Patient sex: M
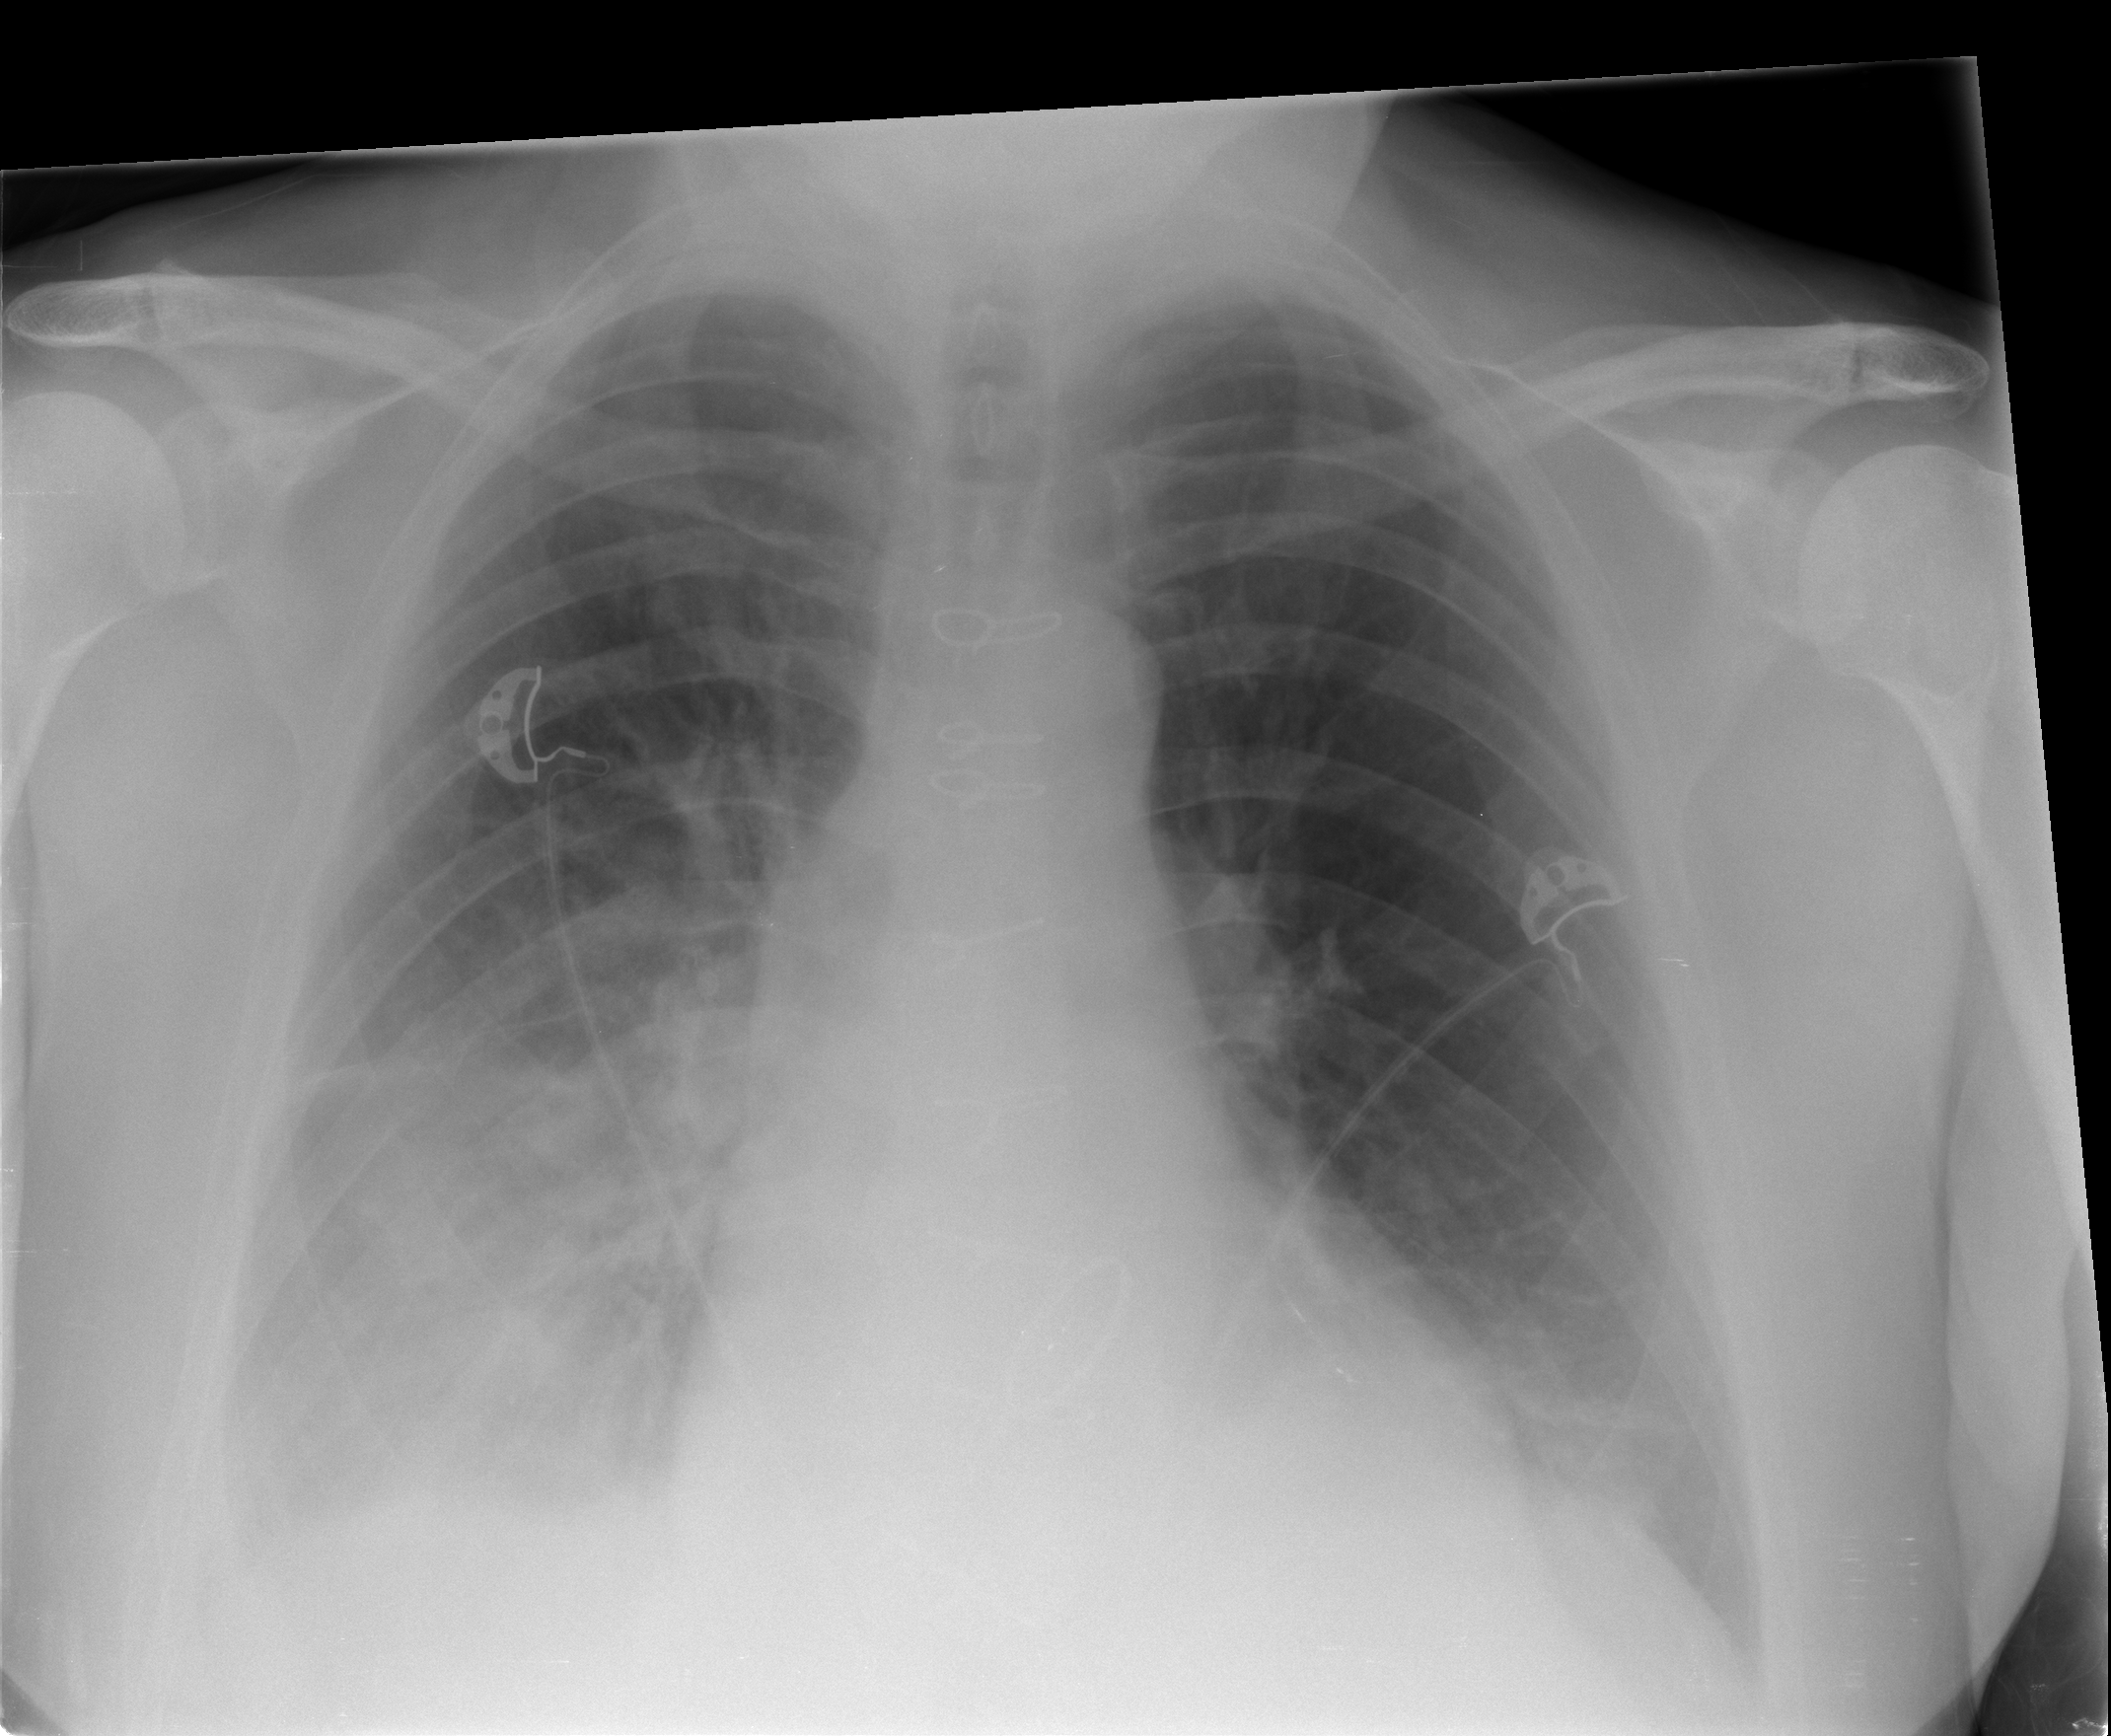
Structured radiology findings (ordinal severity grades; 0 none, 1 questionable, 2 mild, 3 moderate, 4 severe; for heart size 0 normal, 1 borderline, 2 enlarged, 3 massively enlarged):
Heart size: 0
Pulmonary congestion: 0
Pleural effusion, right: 2
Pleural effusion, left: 0
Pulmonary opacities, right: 3
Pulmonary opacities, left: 0
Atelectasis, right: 0
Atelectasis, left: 2